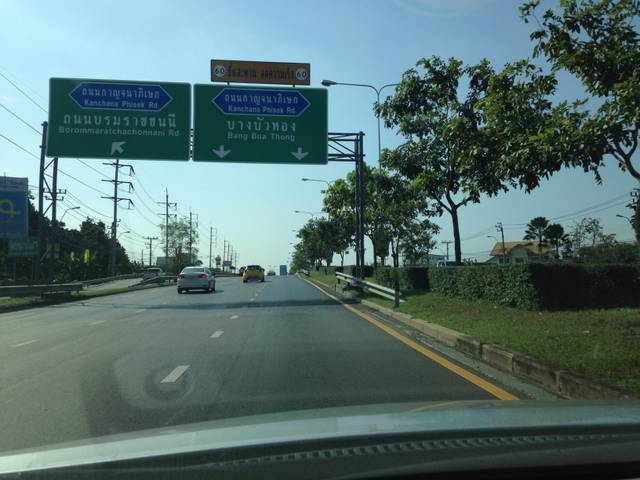
Region: Thailand
Coordinates: 13.822, 100.419